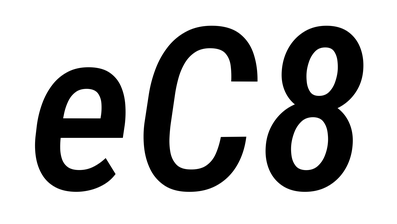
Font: Roboto-Italic_Condensed_Medium_Italic